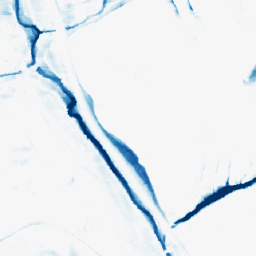
Category: morphological
Decomposition family: morphological_rect
Decomposition parameters: operation: closing
width: 20
height: 10
Upsampling method: nearest
Upsampling parameters: scale: 2
Upsampling scale: 2